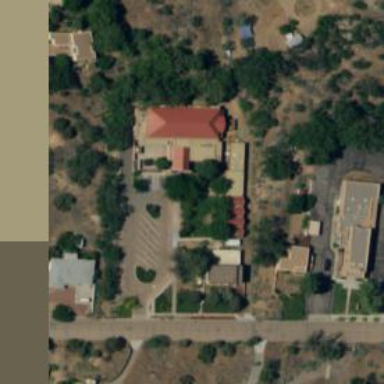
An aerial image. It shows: School.